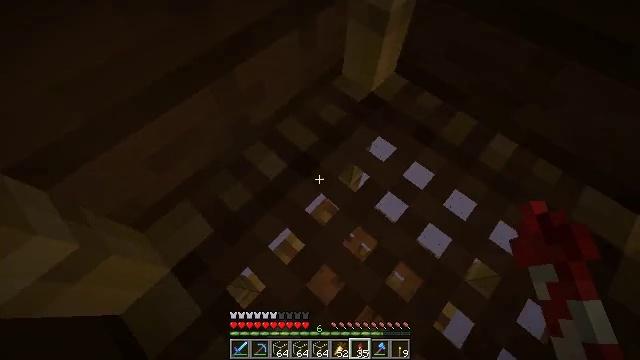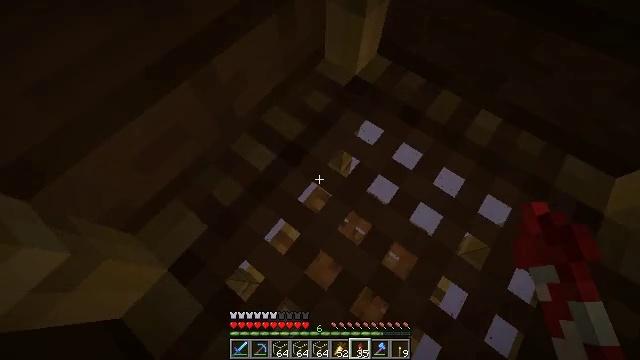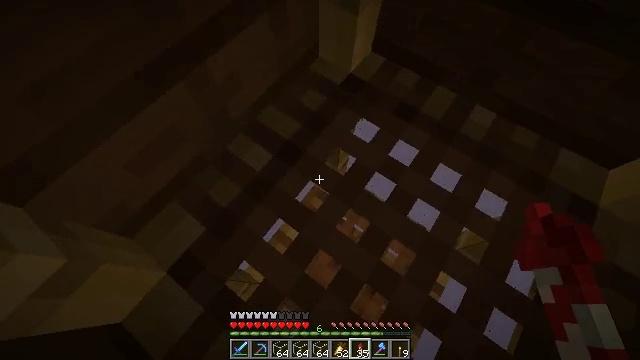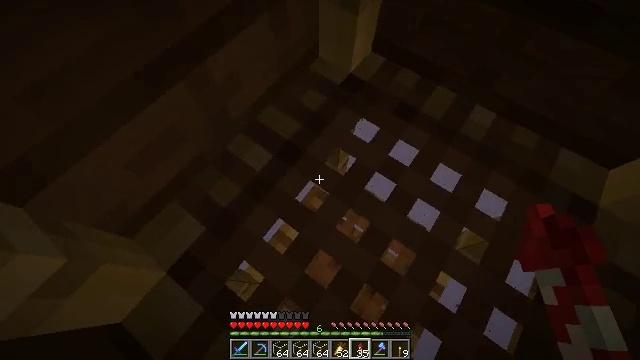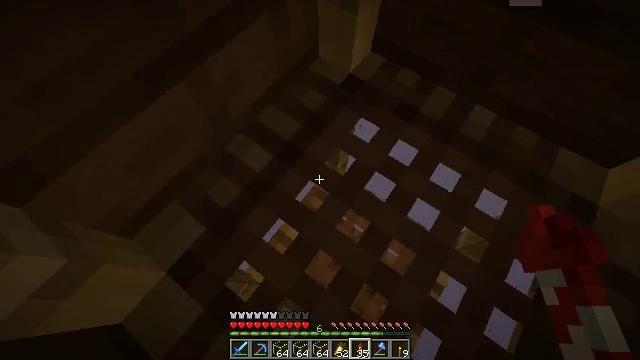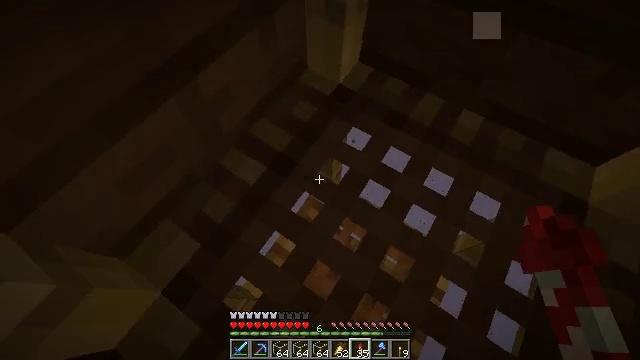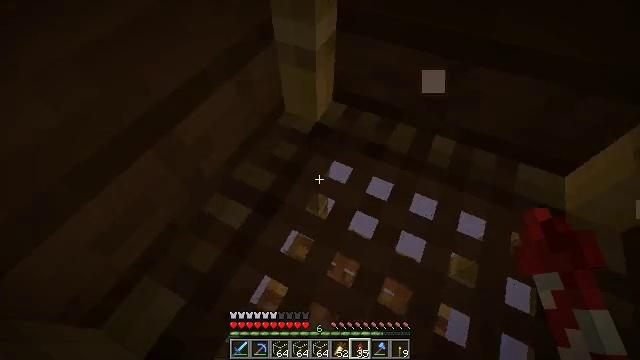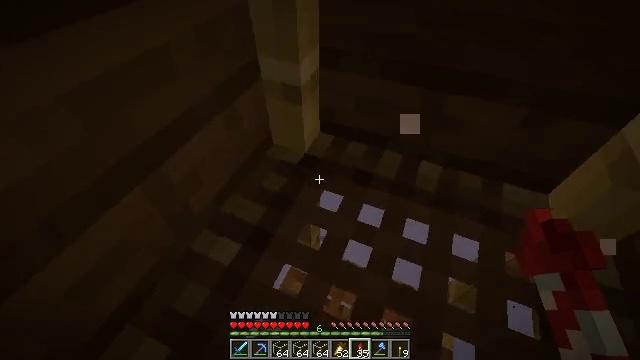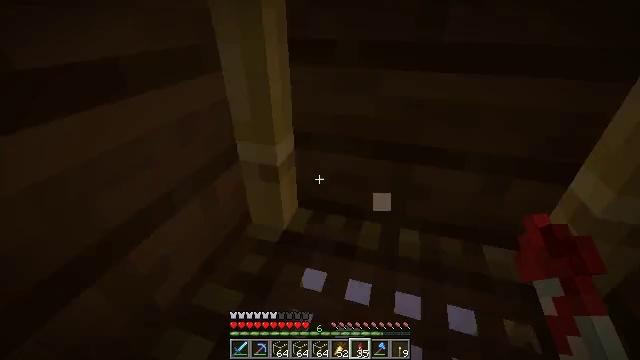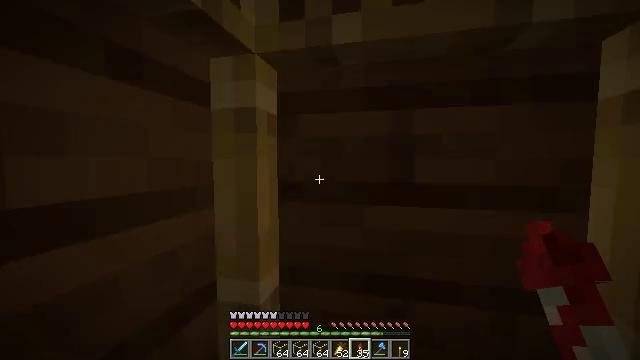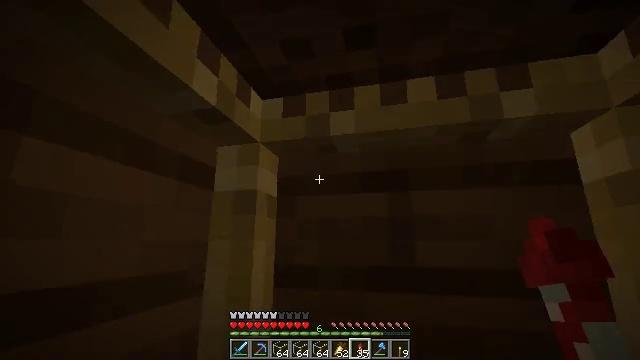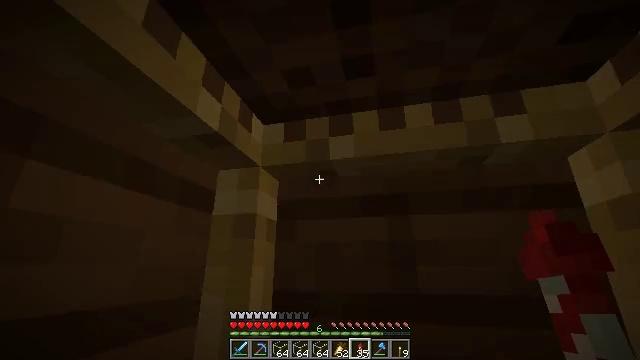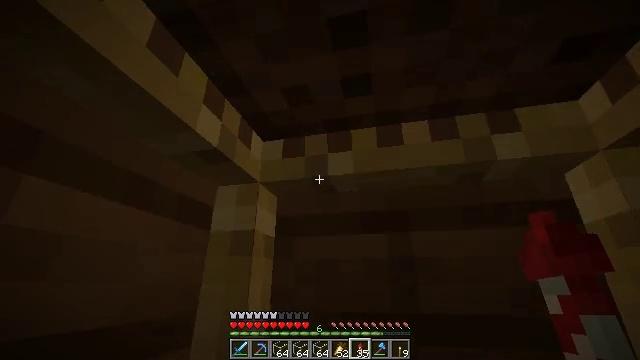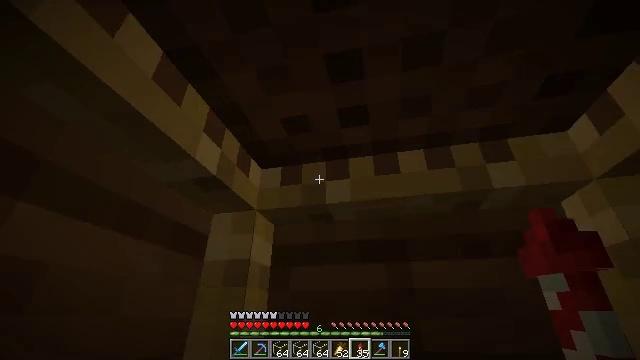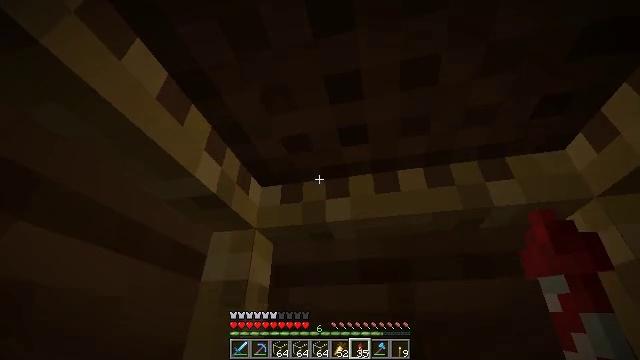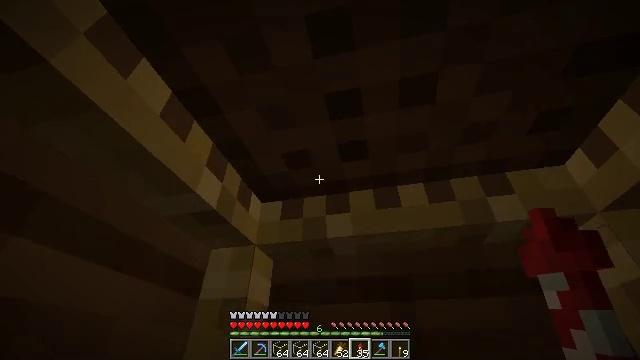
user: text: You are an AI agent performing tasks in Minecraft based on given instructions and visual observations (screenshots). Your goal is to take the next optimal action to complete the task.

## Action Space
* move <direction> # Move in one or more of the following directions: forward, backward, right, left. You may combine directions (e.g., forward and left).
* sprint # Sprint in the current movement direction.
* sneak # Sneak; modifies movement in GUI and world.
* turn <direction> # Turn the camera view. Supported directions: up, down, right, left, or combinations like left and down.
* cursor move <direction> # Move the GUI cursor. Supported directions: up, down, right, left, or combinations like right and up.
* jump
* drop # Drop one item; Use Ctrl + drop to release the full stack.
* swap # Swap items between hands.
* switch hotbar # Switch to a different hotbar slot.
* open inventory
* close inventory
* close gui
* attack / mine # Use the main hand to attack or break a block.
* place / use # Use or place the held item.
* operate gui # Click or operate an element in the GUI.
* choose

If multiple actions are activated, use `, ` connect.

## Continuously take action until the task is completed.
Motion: motion action
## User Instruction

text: Retrieve scaffolding from a build site.
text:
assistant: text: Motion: turn right and down
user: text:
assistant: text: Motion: turn right
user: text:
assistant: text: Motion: no_op
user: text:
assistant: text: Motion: no_op
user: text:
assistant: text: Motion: turn right and up
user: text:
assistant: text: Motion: turn right and up
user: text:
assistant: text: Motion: turn right and up
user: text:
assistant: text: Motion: turn right and up
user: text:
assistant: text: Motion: turn right and up
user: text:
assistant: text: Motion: turn up
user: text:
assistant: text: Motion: turn up
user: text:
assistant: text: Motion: turn up
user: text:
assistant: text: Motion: turn up
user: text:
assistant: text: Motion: turn up
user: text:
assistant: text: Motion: turn up
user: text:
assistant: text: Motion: no_op
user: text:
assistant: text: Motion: turn up
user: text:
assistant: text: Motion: turn up
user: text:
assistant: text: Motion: no_op
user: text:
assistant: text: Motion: no_op
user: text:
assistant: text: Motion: turn right and up
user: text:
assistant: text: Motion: no_op
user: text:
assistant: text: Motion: no_op
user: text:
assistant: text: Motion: no_op
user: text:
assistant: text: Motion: no_op
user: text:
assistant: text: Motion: no_op
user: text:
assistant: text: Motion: no_op
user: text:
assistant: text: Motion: no_op
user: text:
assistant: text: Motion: no_op
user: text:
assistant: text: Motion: no_op